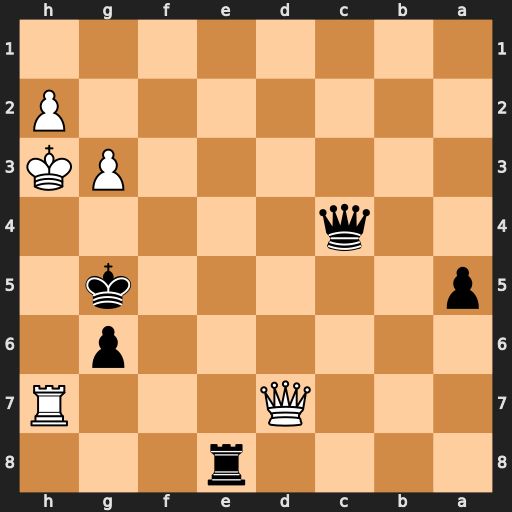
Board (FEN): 4r3/3Q3R/6p1/p5k1/2q5/6PK/7P/8
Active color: b
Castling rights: -
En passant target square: -
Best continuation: Qf1#